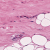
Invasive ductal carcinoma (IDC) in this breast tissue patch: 0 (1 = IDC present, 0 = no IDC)